Field crop: maize
Growth stage: 2
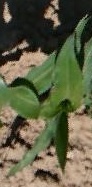
Species: maize